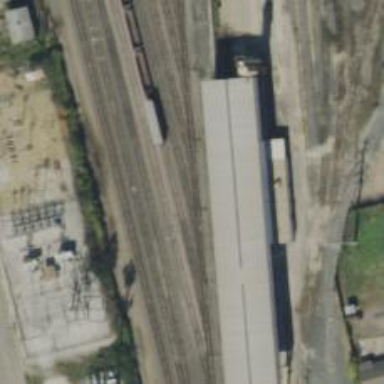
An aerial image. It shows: Railway yard in service.